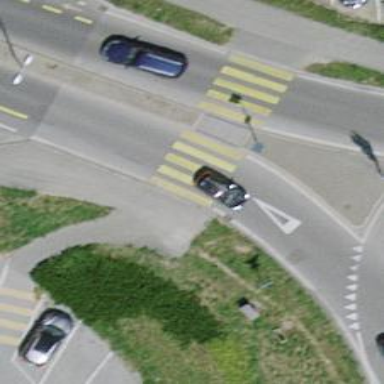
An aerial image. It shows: Uncontrolled crossing with central island on the road.